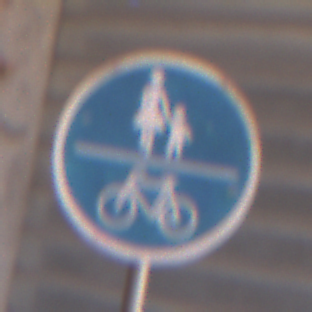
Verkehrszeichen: GemeinsamerGehUndRadweg
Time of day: MorningAfternoon
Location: Outdoor (Urban)
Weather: Clear
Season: NotSpecified
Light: Natural